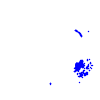
Particle: electron